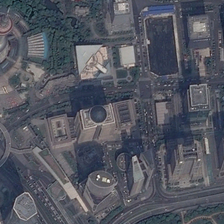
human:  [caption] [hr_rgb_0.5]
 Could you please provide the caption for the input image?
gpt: many buildings and green trees are in a commercial area .

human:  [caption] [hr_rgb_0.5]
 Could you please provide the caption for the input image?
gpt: many buildings and green trees are in a commercial area .

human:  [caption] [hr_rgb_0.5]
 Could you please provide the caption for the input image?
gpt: many buildings and green trees are in a commercial area .

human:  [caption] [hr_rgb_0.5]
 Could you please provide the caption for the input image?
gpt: many buildings and green trees are in a commercial area .

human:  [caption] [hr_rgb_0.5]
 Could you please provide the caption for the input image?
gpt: many buildings and green trees are in a commercial area .